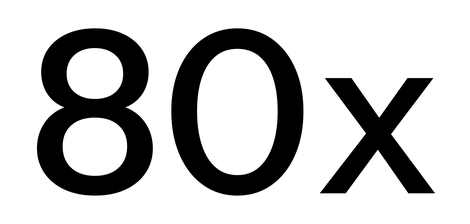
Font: InstrumentSans_Medium